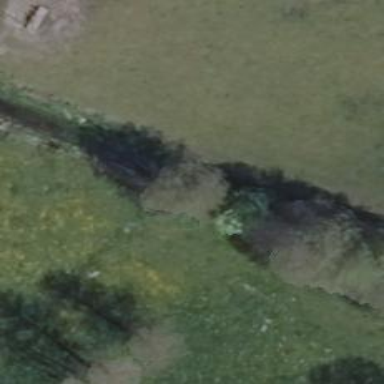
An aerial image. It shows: Row of deciduous broadleaved trees.